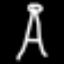
Label: angel